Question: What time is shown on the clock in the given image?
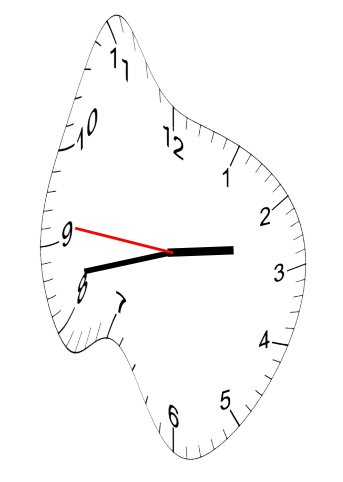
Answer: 02:42:46